Field crop: maize
Growth stage: 2
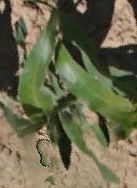
Species: maize